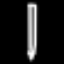
Label: pencil